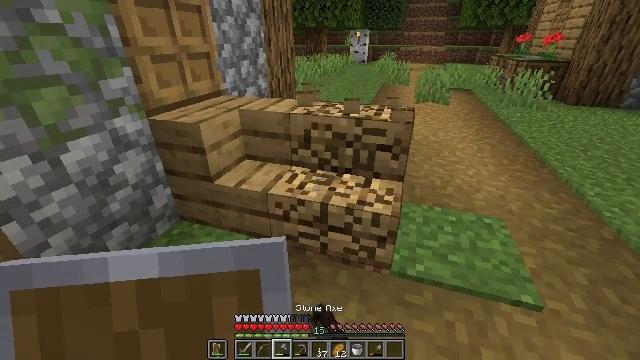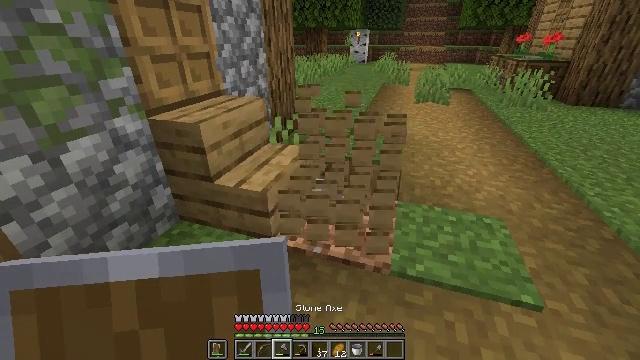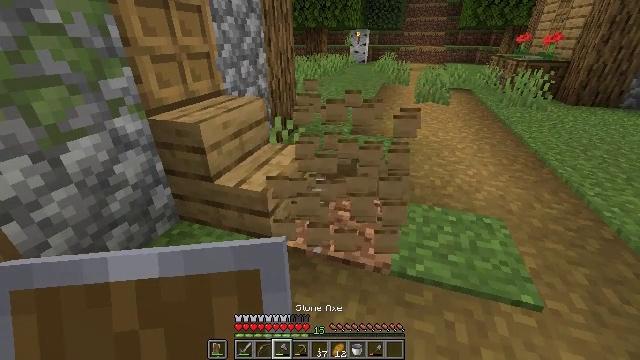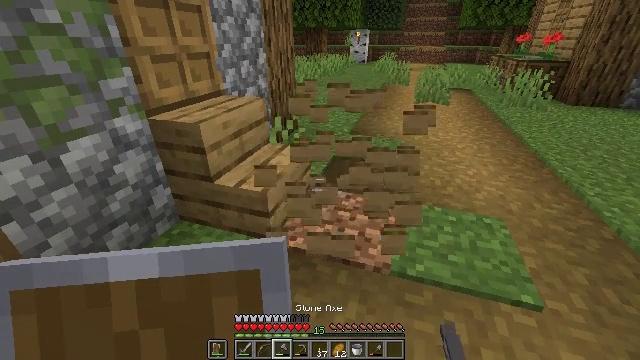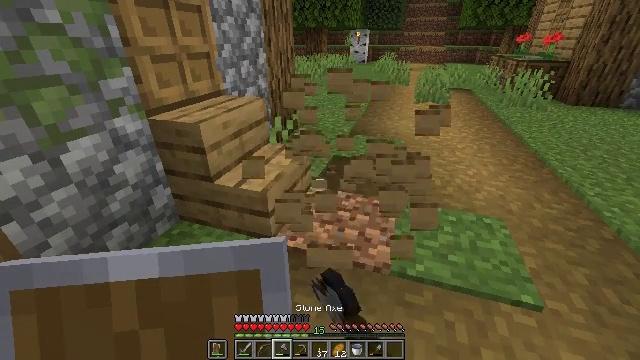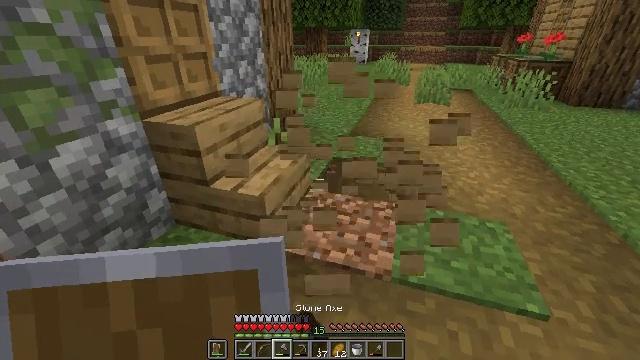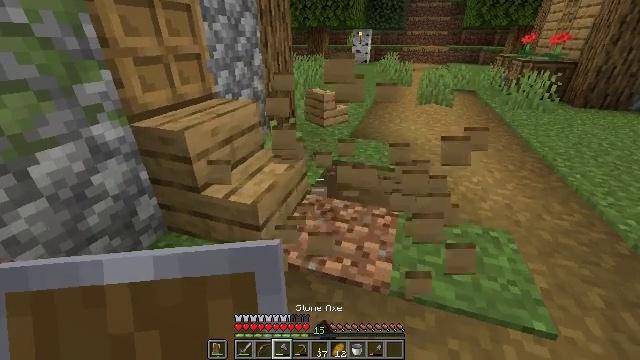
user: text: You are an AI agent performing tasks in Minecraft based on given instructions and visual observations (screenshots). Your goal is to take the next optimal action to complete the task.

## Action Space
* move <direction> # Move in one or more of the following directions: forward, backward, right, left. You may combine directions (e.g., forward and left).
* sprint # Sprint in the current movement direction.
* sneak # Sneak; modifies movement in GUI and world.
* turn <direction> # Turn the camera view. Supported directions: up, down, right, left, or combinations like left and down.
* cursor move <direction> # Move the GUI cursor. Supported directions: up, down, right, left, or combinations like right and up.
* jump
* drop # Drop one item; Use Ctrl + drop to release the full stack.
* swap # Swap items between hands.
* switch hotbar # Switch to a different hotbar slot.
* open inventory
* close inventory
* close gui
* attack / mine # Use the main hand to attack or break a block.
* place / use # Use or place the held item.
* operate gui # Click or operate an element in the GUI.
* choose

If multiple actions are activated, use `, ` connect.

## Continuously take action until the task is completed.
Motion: motion action
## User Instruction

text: Remove the oak stairs to repurpose them.
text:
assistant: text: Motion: attack / mine
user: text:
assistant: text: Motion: attack / mine
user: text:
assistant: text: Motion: attack / mine
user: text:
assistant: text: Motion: attack / mine
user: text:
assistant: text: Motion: move forward, attack / mine
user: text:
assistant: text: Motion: move forward and move right, attack / mine
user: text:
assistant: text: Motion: no_op